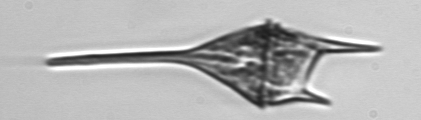
Label: Tripos_lineatus